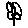
Label: flower